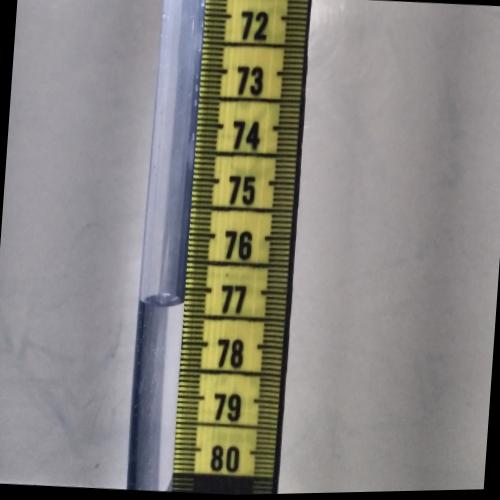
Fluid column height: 77.3 cm